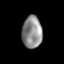
Tissue: lung
Cell type: Epithelial cells
Senescence score: 0.1424
Nuclear area (px): 633
Mean DAPI intensity: 139.633